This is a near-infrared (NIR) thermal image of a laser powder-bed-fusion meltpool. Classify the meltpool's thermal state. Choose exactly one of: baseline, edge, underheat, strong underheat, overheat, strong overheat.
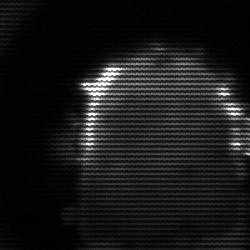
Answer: baseline